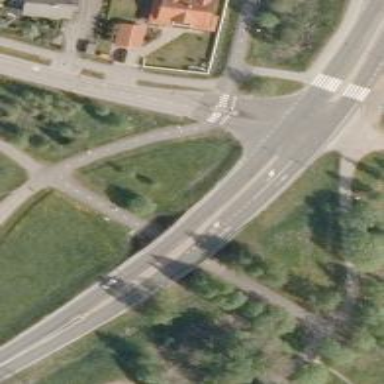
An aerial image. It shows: Asphalt cycleway. This cycleway is connection type.